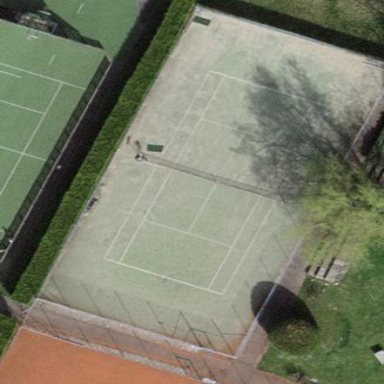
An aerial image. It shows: Tennis court on pitch designated for leisure land.